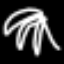
Label: palm tree